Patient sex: M
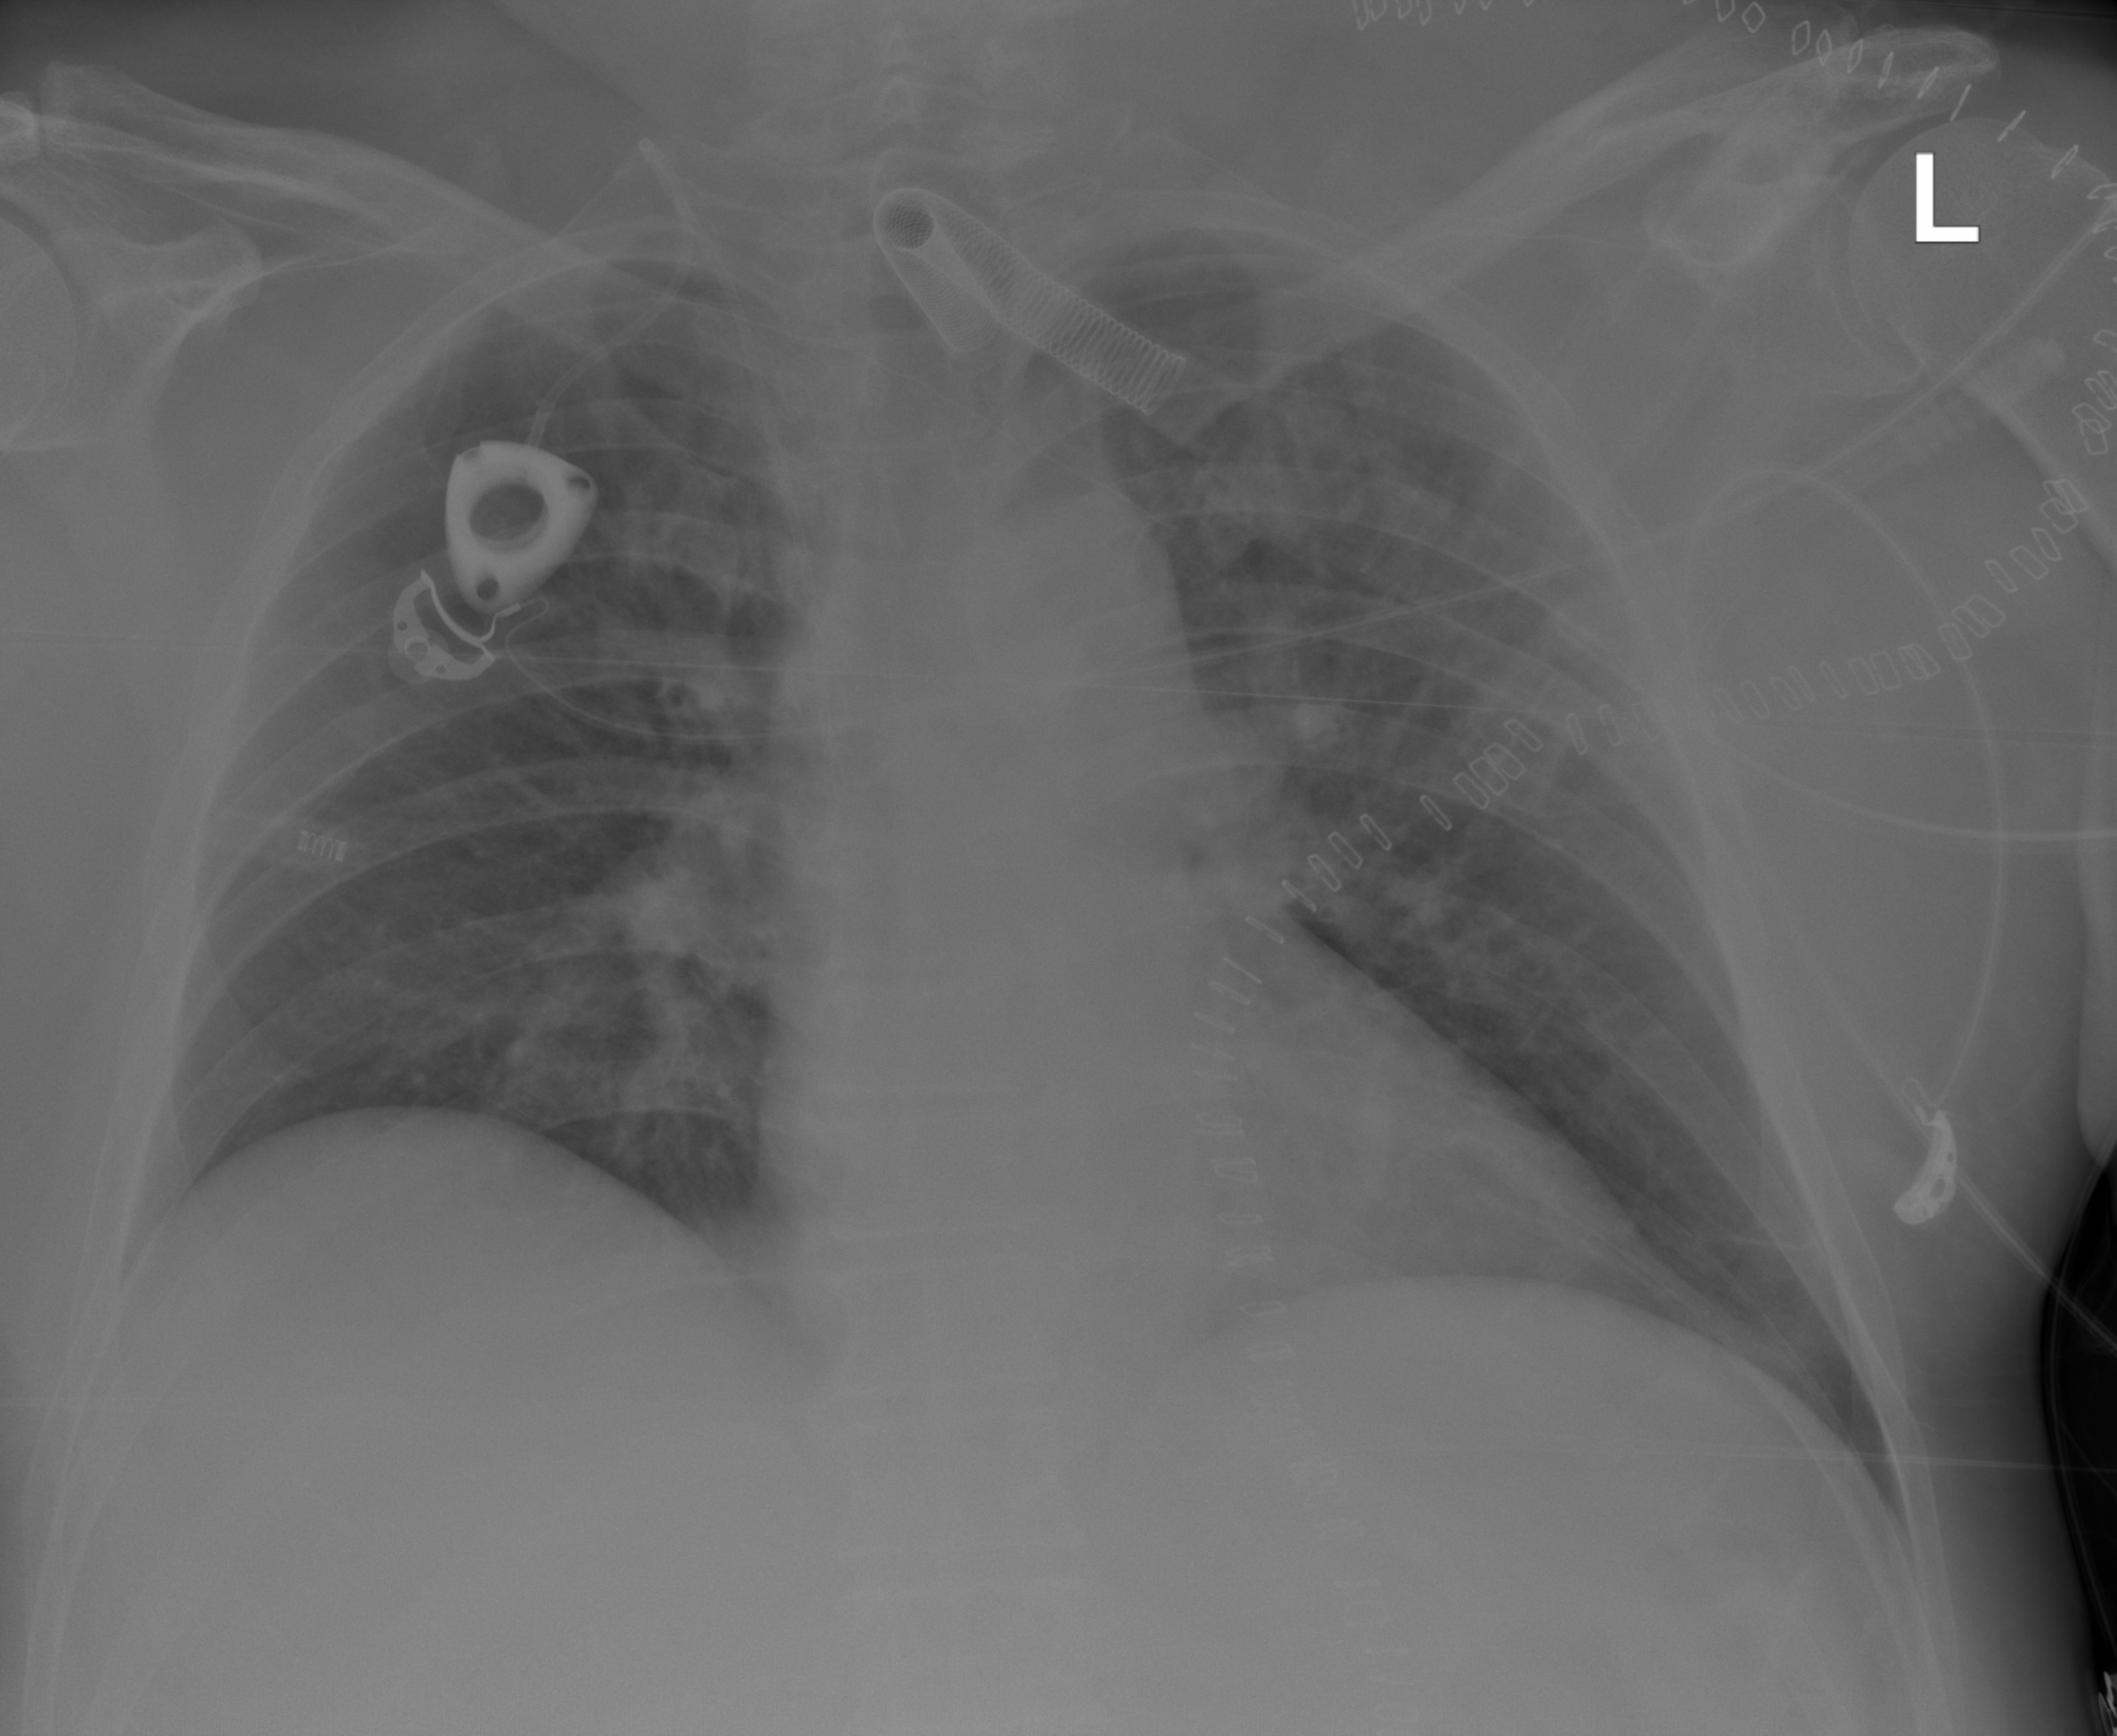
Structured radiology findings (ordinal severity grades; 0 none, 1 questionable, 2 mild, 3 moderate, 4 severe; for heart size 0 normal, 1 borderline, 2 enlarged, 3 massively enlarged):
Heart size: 0
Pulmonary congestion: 0
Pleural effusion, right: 0
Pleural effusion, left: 0
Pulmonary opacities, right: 0
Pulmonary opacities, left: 0
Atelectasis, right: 0
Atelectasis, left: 2